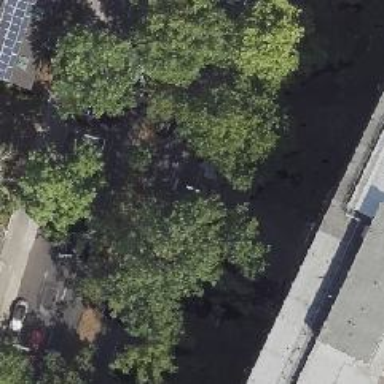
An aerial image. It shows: Deciduous broadleaved tree.